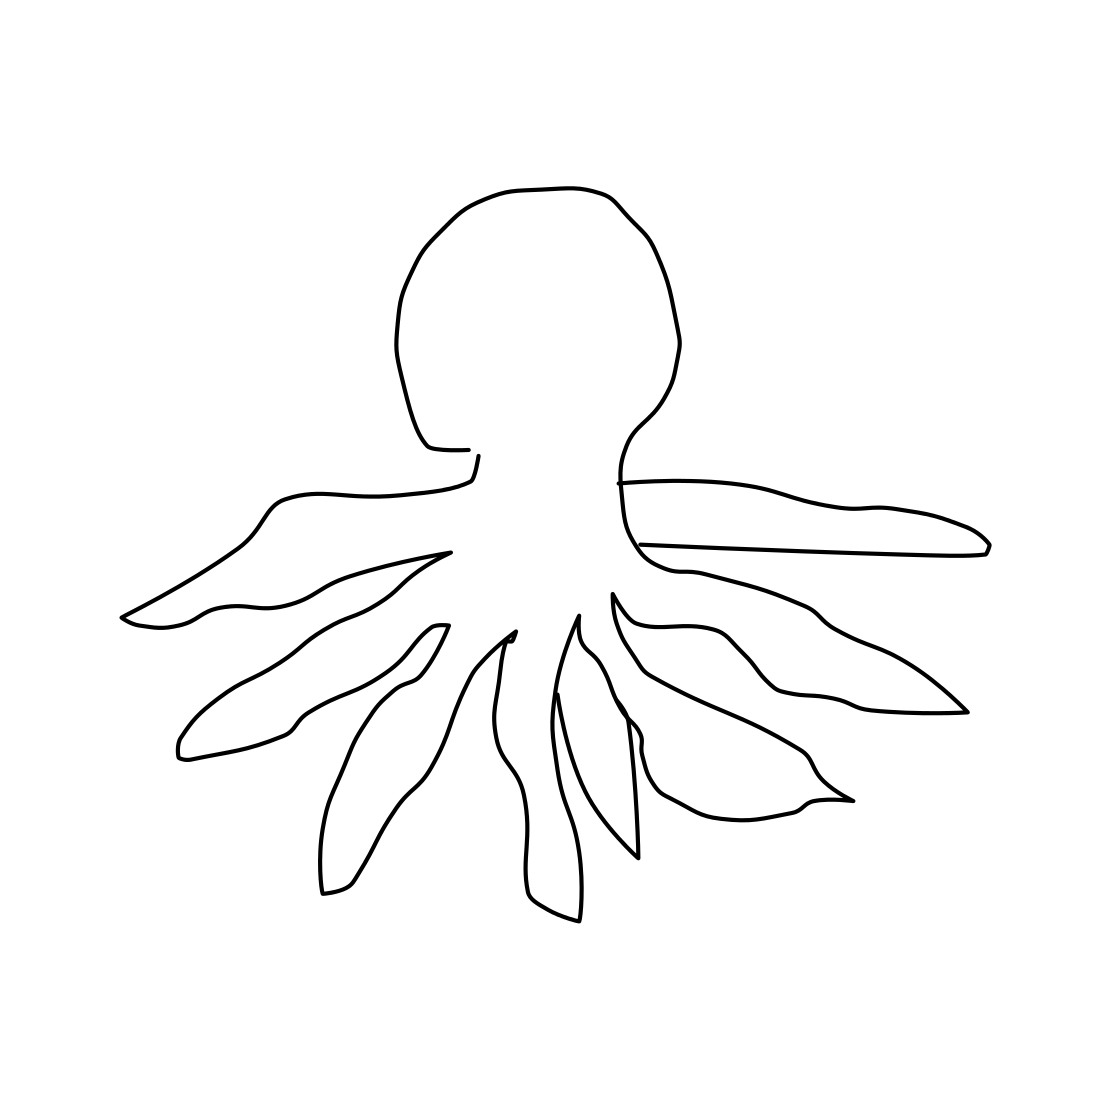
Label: octopus